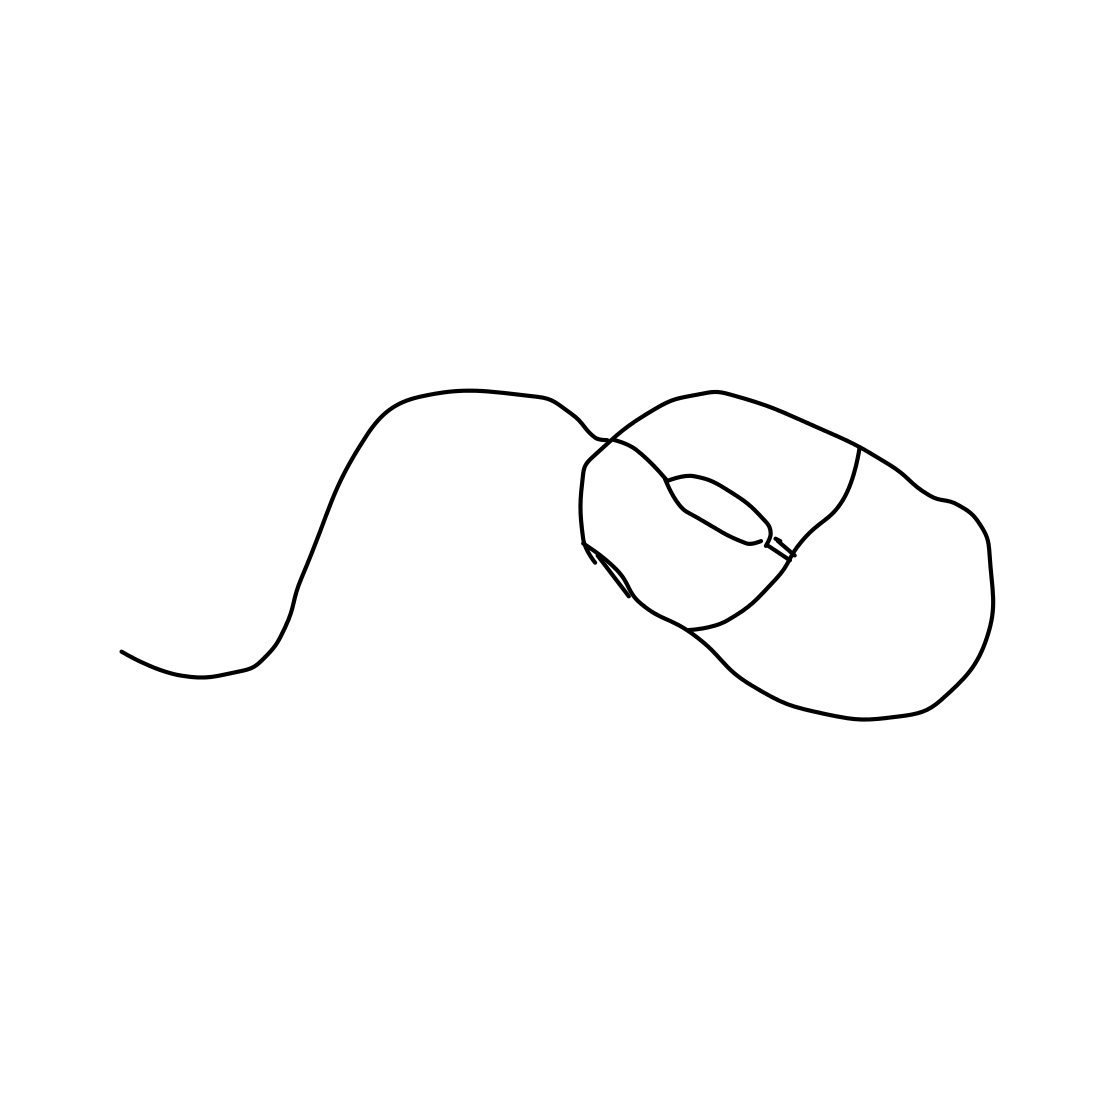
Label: computer-mouse